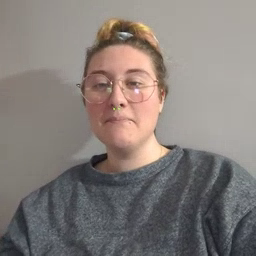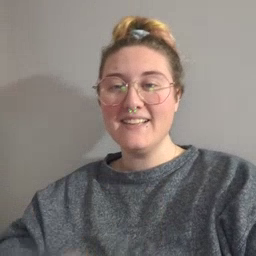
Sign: pig